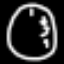
Label: clock